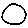
Label: circle